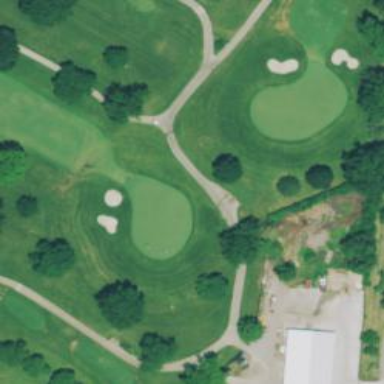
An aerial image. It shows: Golf hole.